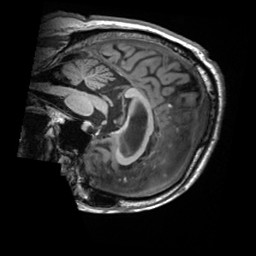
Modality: T1w
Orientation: sagittal
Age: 74
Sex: male
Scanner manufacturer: siemens
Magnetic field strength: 3 T
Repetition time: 2.2 s
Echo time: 0.00245 s